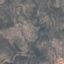
Label: HerbaceousVegetation